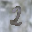
Label: 2